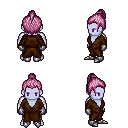
a pixel art fantasy rpg character, male body template, dark elf, purple skin, brown robe, metal pants, pink short topknot hairstyle, metal gloves, metal boots, four views (front, back, left, right), 2x2 character sprite sheet, small pixel art, hard edges, no anti-aliasing